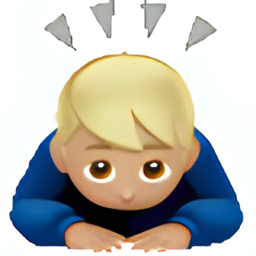
Name: person bowing deeply
Emoji: 🙇🏼
Group: People & Body
Sub-group: person-gesture